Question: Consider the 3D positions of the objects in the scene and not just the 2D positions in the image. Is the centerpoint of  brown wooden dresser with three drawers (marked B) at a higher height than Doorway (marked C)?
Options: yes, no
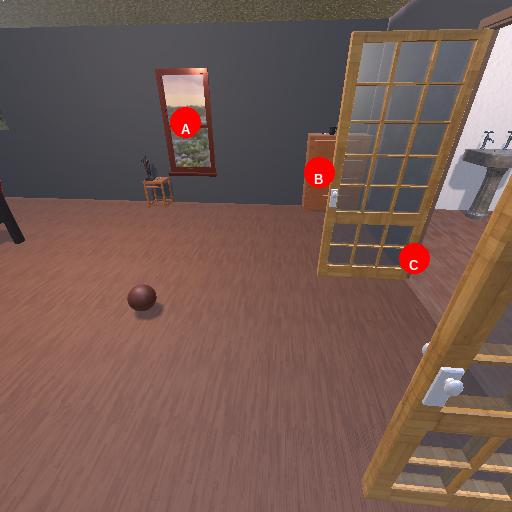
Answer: yes